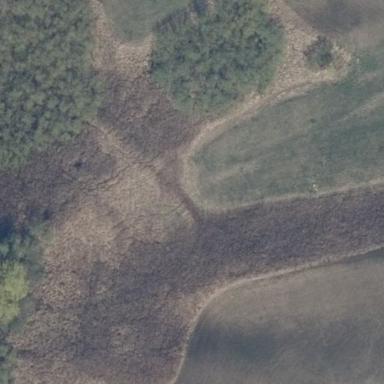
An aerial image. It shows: Wetland area characterized by wet meadow.